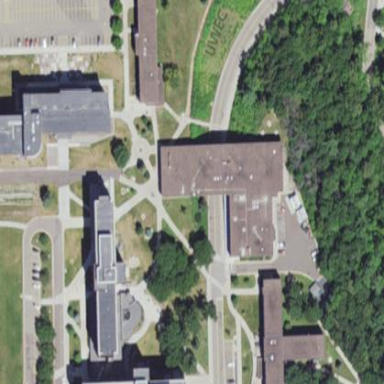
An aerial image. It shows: View of university building.